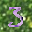
Label: 3